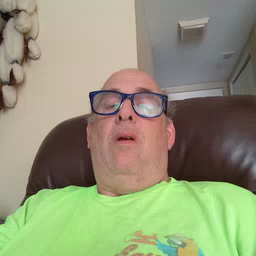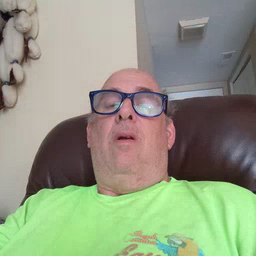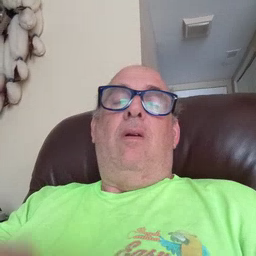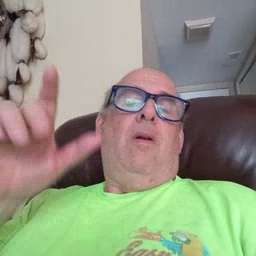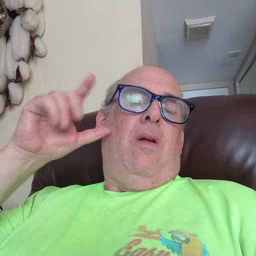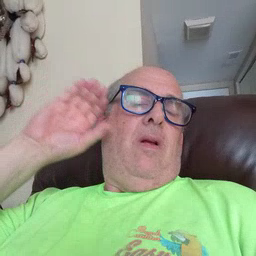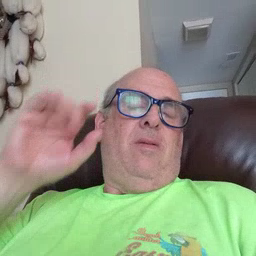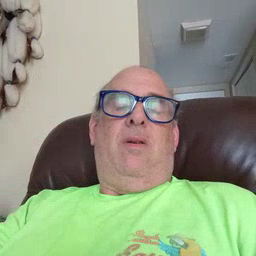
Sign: listen